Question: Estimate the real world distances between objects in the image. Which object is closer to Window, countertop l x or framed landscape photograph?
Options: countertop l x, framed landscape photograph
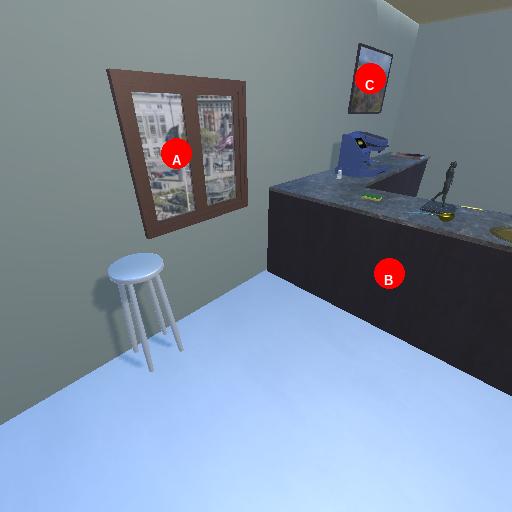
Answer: countertop l x